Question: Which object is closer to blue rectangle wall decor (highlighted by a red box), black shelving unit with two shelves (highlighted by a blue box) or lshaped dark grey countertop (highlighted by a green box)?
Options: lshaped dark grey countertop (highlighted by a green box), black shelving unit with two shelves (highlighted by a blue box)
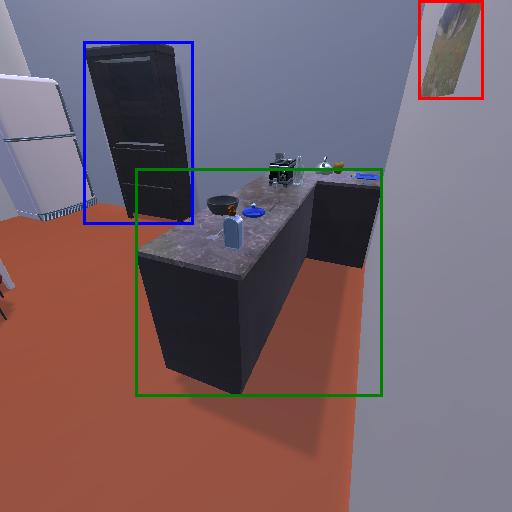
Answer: lshaped dark grey countertop (highlighted by a green box)